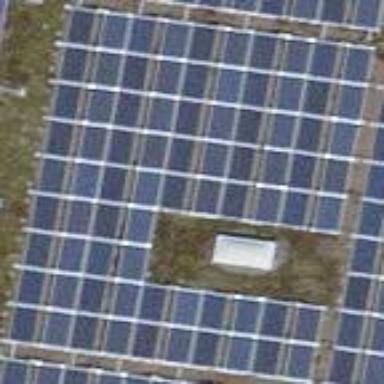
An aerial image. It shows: Solar power generator.